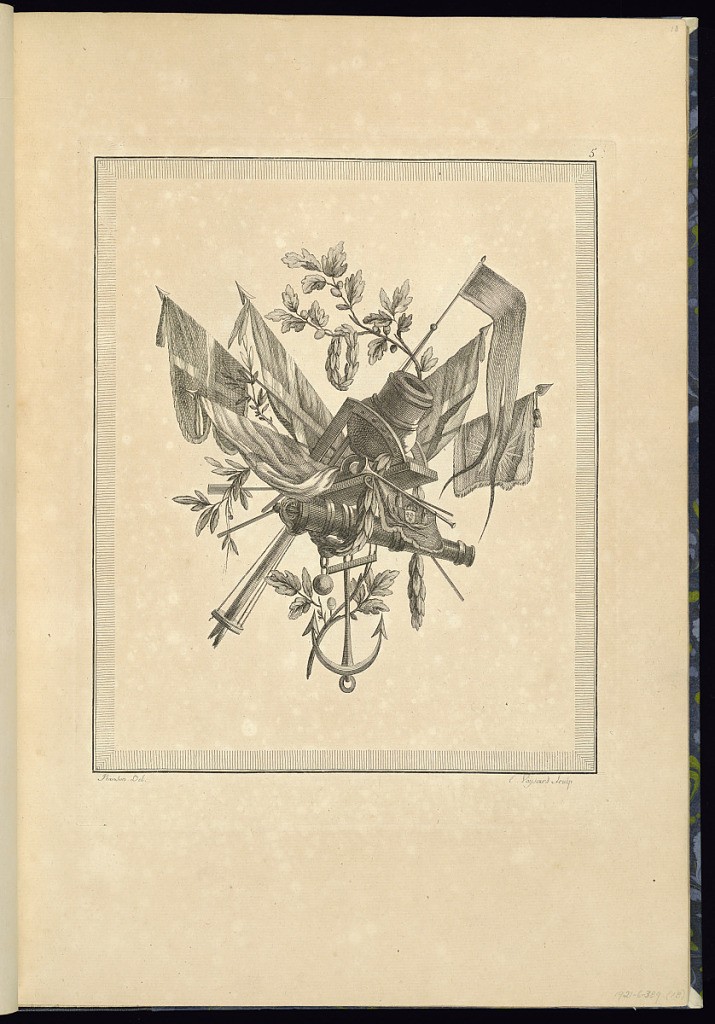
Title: Trophy Design
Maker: Pierre Ranson, French, 1736–1786
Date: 1778
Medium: Etching on laid paper
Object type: Print
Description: Military trophy design incorporating foliate branches, cannons, horns, anchor, festoon of leaves, spears, and flags. The plate is numbered and signed.